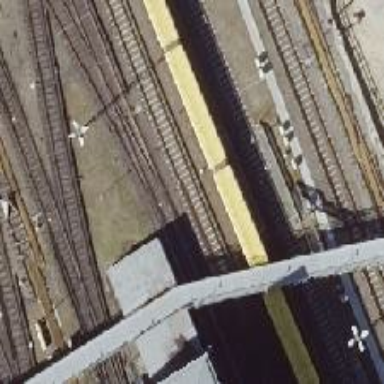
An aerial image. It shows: Railway switch with the turnout on the left side.